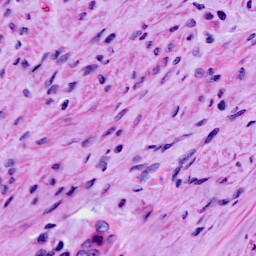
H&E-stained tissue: Cervix